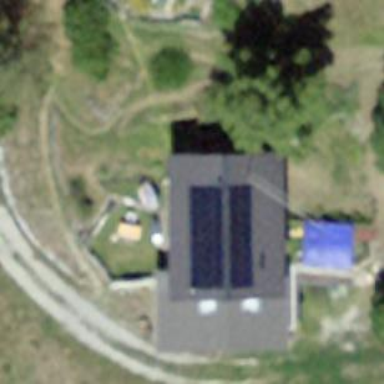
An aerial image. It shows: Simple house.